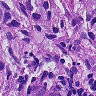
Metastatic tissue present: yes